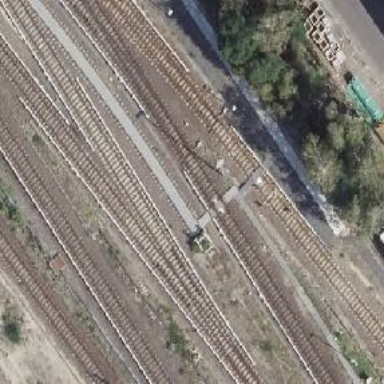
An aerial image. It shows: Railway switch with the turnout side on the left.